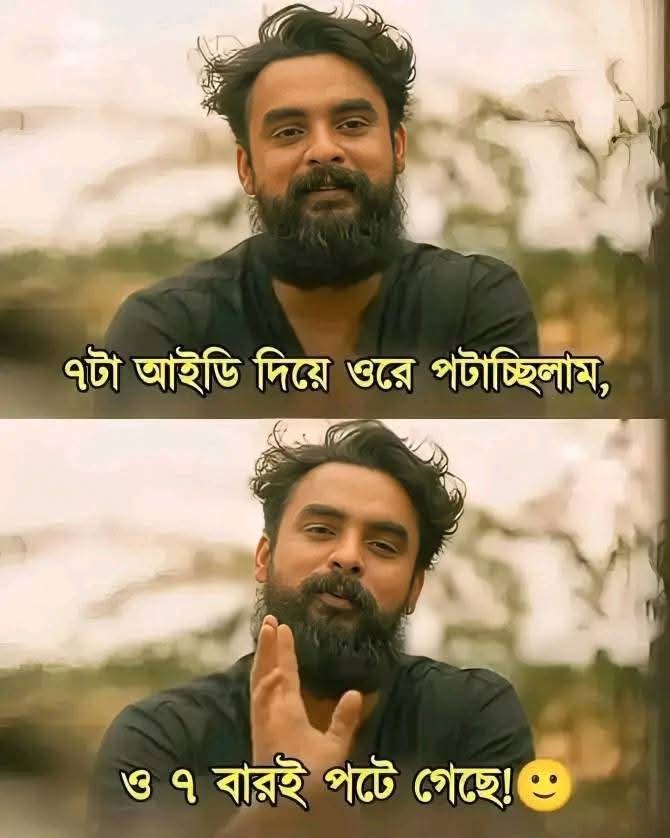
Text: ৭টা আইডি দিয়ে ওরে পটাচ্ছিলাম,
ও ৭ বারই পটে গেছে!
Label: Non Hate